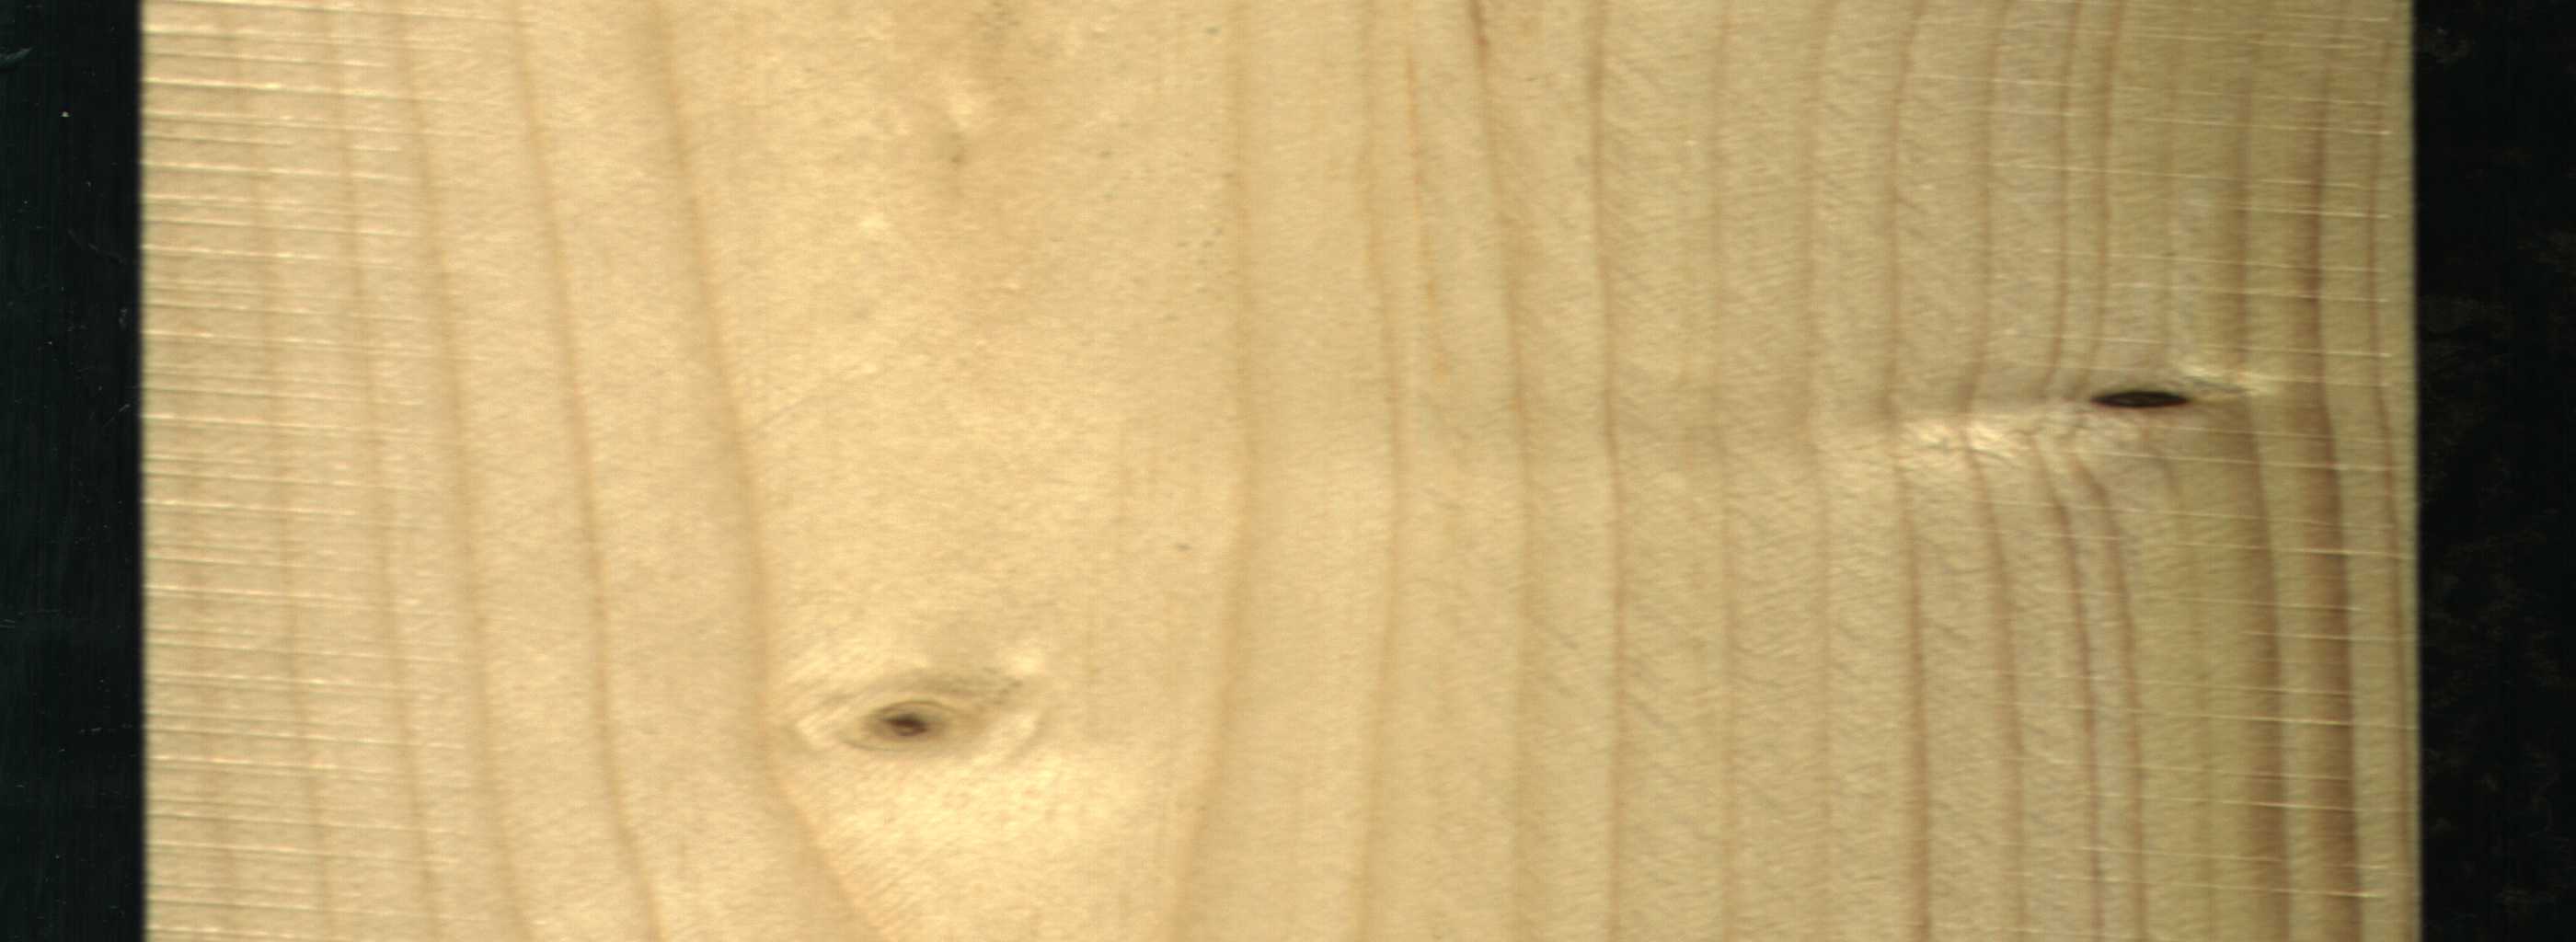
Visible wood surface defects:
Dead_Knot
Live_Knot